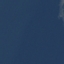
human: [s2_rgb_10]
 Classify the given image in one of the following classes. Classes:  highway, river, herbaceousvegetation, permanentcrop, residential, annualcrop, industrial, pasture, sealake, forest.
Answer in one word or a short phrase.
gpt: SeaLake